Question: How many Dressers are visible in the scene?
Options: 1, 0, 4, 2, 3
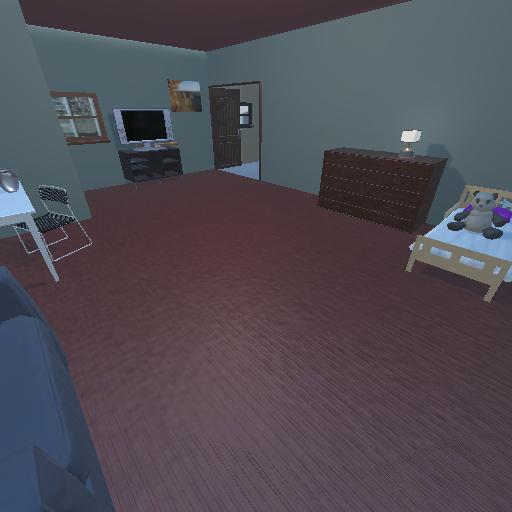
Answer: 1